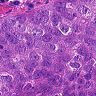
Metastatic tissue present: yes